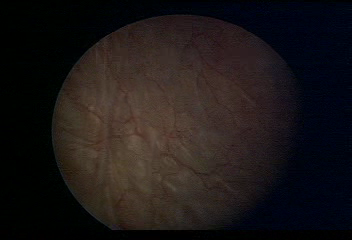
Modality: WLC
Class: Normal mucosa
Bladder cancer association: No